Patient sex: F
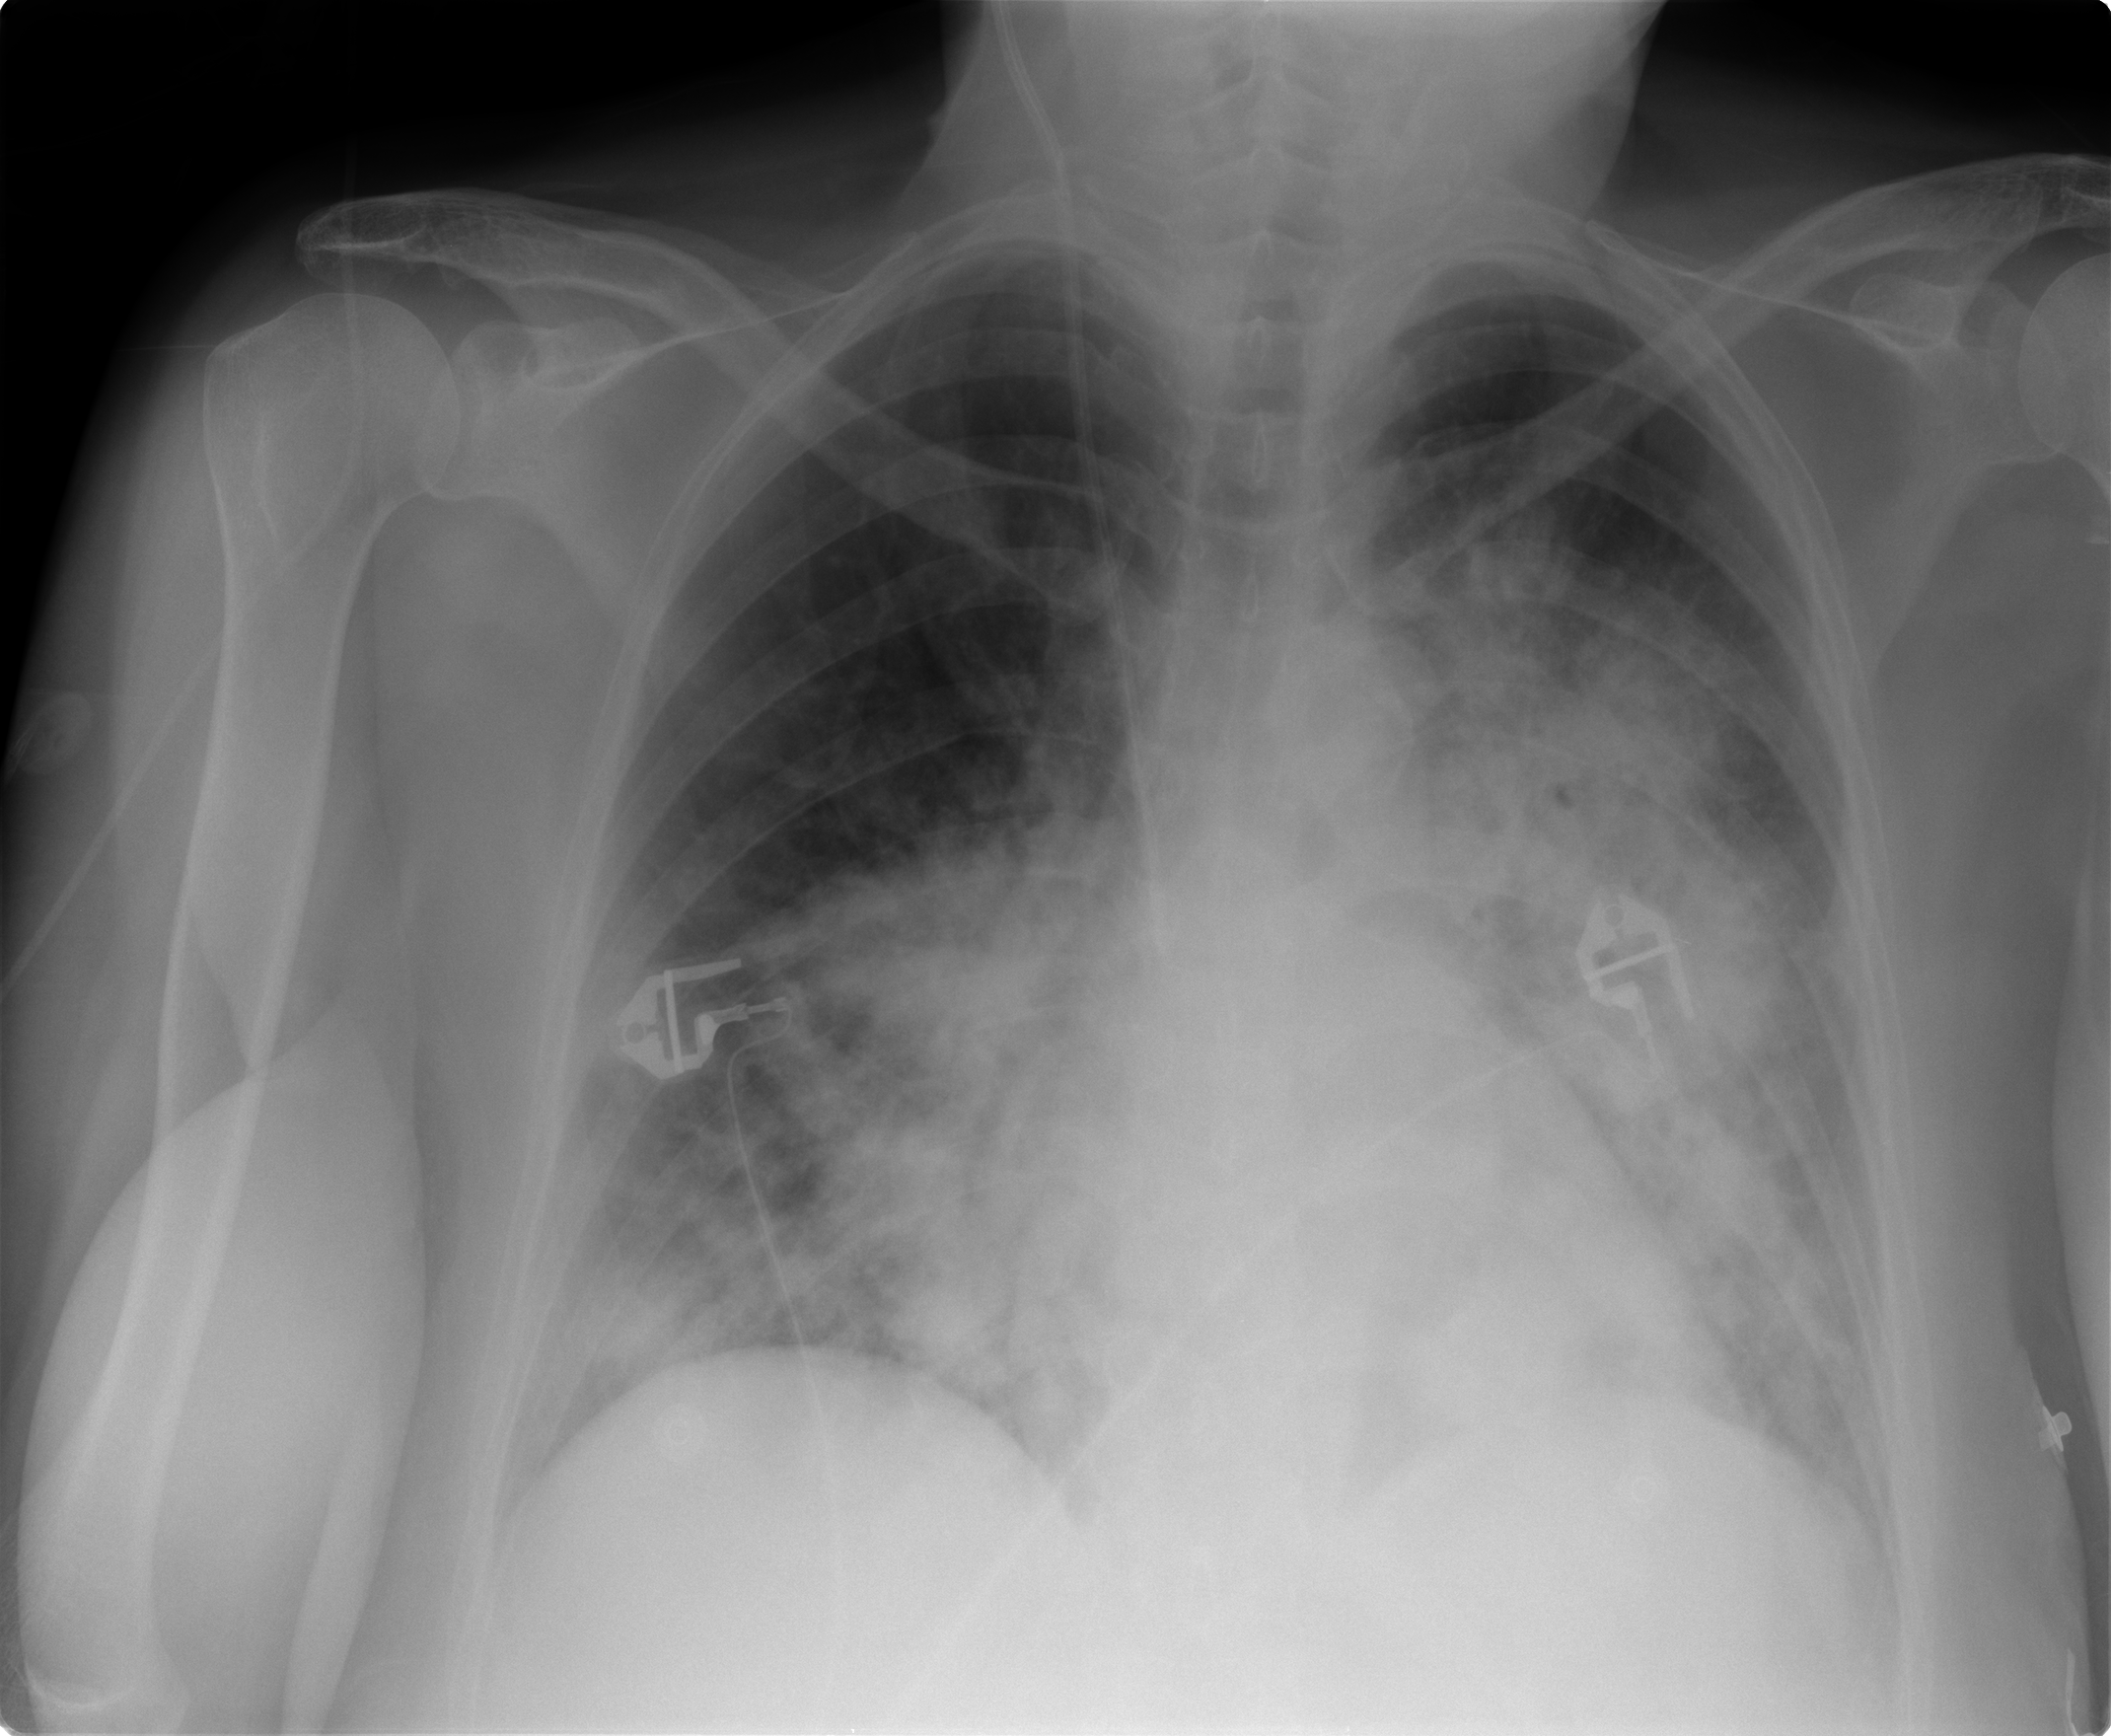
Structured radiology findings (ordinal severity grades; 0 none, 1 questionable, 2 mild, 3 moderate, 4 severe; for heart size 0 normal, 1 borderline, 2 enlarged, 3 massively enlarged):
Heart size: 0
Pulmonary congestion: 3
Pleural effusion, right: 1
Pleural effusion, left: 1
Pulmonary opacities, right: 3
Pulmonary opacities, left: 4
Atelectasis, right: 2
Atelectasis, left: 3